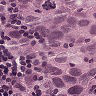
Metastatic tissue present: yes